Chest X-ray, PA view. Patient: 33 years old, sex M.
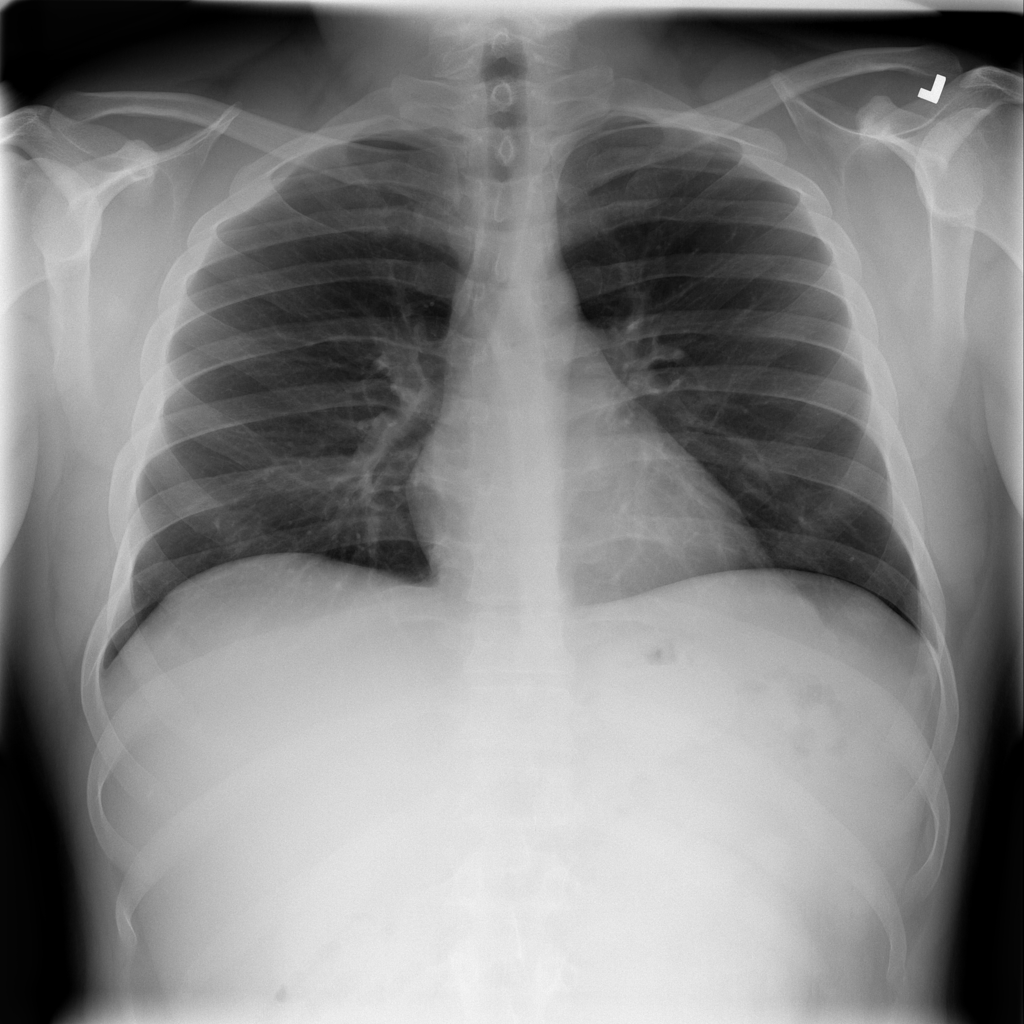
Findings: No Finding